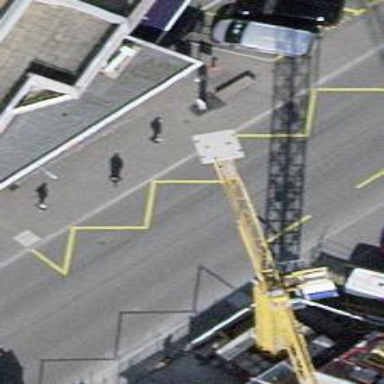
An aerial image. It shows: Sidewalk made of asphalt leading to platform for public transport.